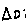
Label: triangle